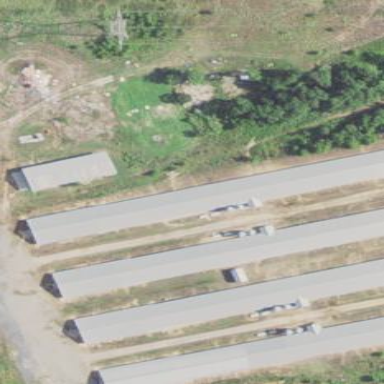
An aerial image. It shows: Farm auxiliary building.